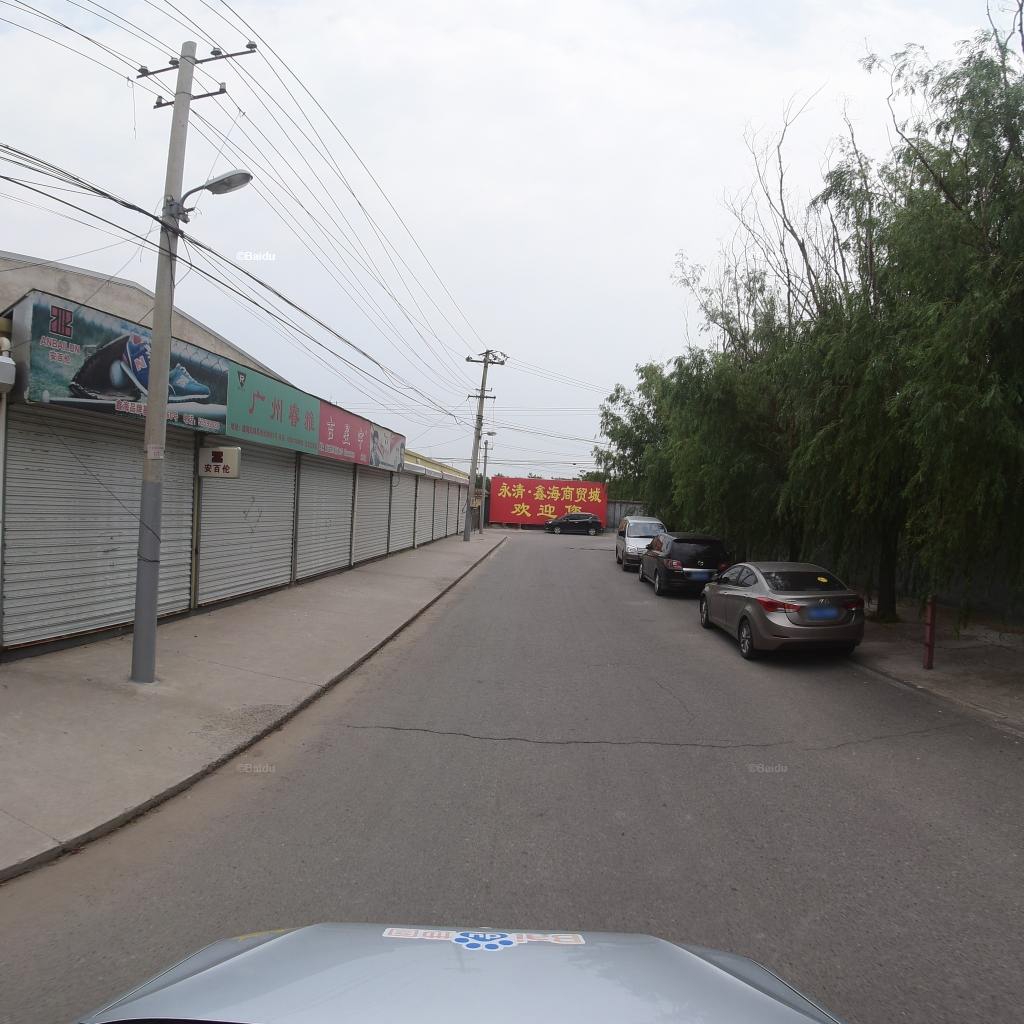
Region: Fengtai
Road damage annotations: transverse crack, longitudinal crack